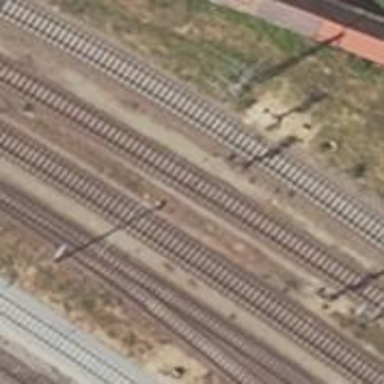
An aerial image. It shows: Railway signal.